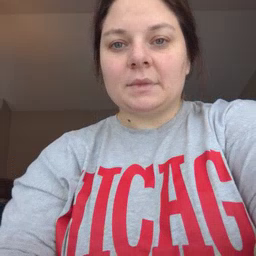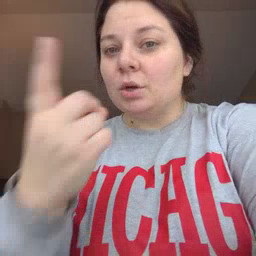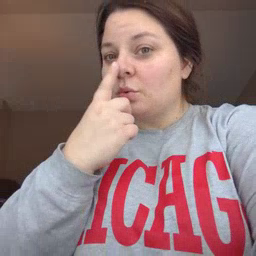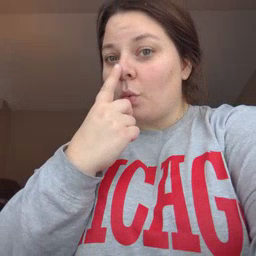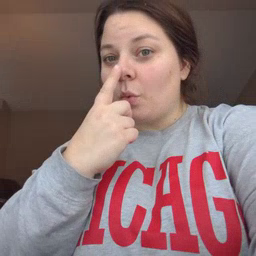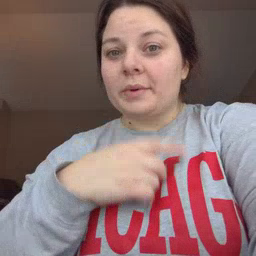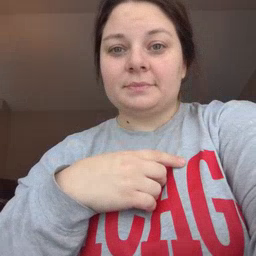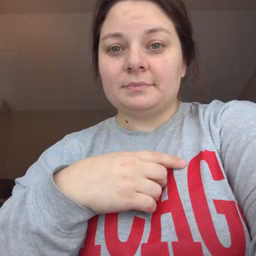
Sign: nose